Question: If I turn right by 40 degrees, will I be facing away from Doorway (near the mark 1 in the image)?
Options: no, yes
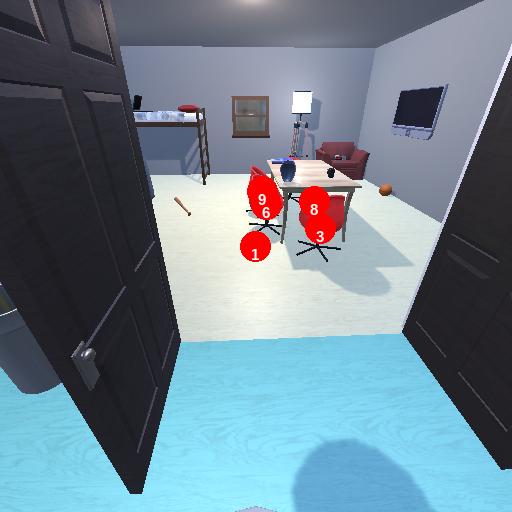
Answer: no